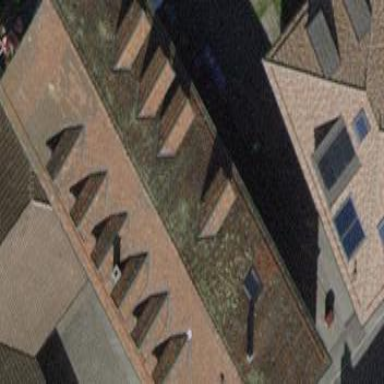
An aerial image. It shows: Gabled roof made of roof tiles on apartment building.